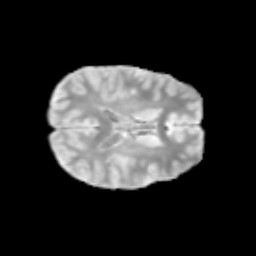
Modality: T2w
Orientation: axial
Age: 11
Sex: male
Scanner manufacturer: siemens
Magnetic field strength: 3 T
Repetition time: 3.8 s
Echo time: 0.07 s